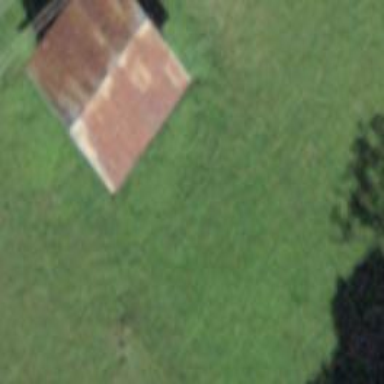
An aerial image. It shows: Shed building.